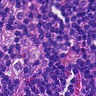
Metastatic tissue present: no